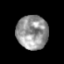
Tissue: skin
Cell type: Epithelial cells
Senescence score: 0.2877
Nuclear area (px): 1039
Mean DAPI intensity: 149.936